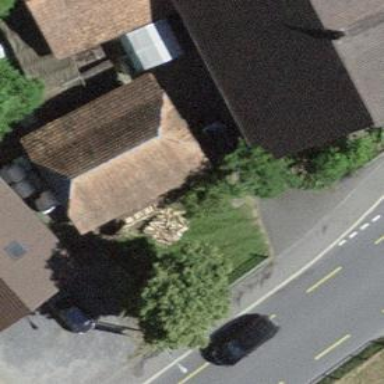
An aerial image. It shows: Barn.